Question: I have an ASP.NET DataGrid that returns three clickable columns at the end. When running SelectedIndexChanged how can I return the value of the item that was clicked?
Thanks

'''
Private Sub DG_SelectedIndexChanged(sender As Object, e As EventArgs)
Try
Dim DG As GridView = CType(sender, GridView)
Dim vID As Integer = DG.SelectedRow.Cells(0).Text
'Need to determine which item was clicked here
Catch ex As Exception
End Try
End Sub
'''
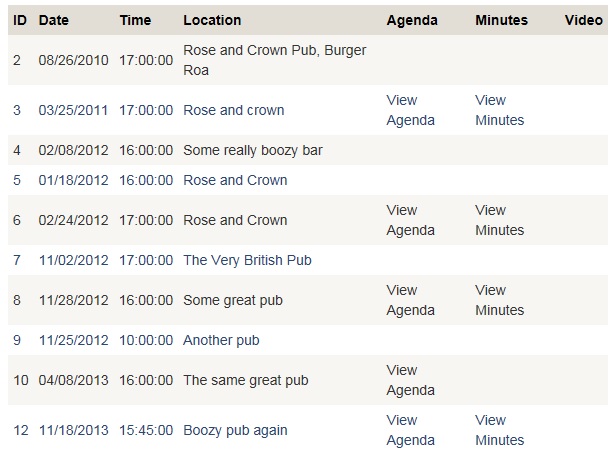
Answer: In the end I found the only way was to add an onclick event to the LinkButton
'''
AG_Link.Text = "View Agenda"
AG_Link.Attributes.Add("onclick", "returnDocumentType('Agenda');")
'''
Add some JavaScript to update a hidden textbox, then pick up the result
'''
Private Sub DG_SelectedIndexChanged(sender As Object, e As EventArgs)
Try
Dim DG As GridView = CType(sender, GridView)
Dim vID As Integer = DG.SelectedRow.Cells(0).Text
Dim DocumentType As String = DocumentTypeTB.Text
Catch ex As Exception
End Try
End Sub
'''
Bit of a long way round, but it works :-)